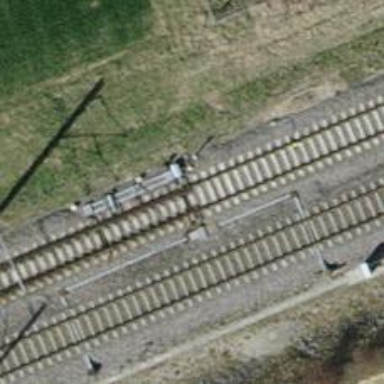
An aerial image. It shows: Railway switch.